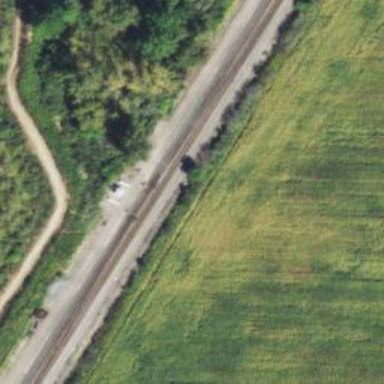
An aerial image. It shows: Railway crossover.